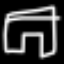
Label: pants